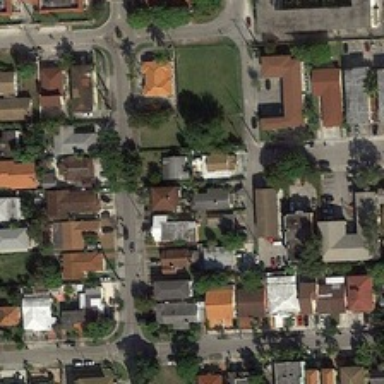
Many buildings and green trees are in a dense residential area .